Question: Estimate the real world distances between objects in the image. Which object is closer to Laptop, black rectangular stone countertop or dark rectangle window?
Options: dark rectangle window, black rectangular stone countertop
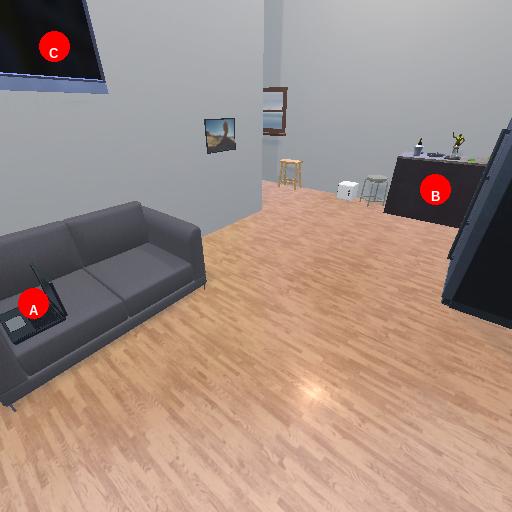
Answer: dark rectangle window